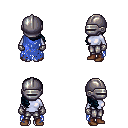
a pixel art fantasy rpg character, female body template, dark elf, purple skin, blue tattered cape, metal pants, raven right-swept hairstyle, metal helm, metal gloves, brown shoes, four views (front, back, left, right), 2x2 character sprite sheet, small pixel art, hard edges, no anti-aliasing